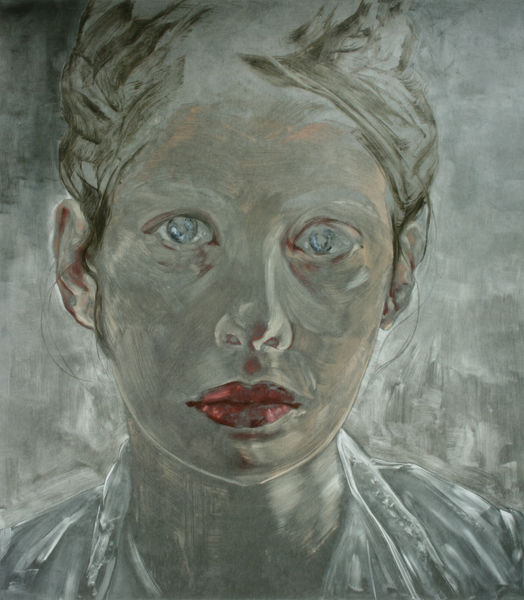
Titel: Big Wet Head
Künstler: Ena Swansea
Standort: Berlin
Institution: Galerie Crone
Schlagwörter: blau, mann, schatten, weiß, impressionismus, frau, frisur, grau, haar, hell, kleid, mund, nase, ohr, pastell, skizze, stirn, zeichnung, blick, rot, malerei, blond, hemd, augen, blass, bluse, gesicht, kragen, tod, trauer, bildnis, hals, portrait, porträt, öl, haare, brustbild, frontal, lippen, locke, ohren, traurig, moderne, leer, leere, nebel, linien, kopftuch, starr, allein, lippenstift, unscharf, acryl, nasenloch, flecken, pastellkreide, kreidezeichnung, arbeiterin, blickf, hochsteck, vollmundig